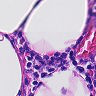
Metastatic tissue present: no